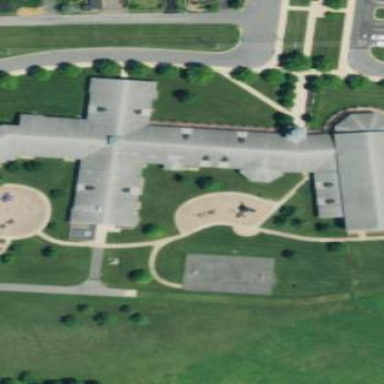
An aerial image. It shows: School building.